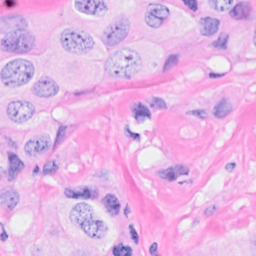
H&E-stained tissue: Breast